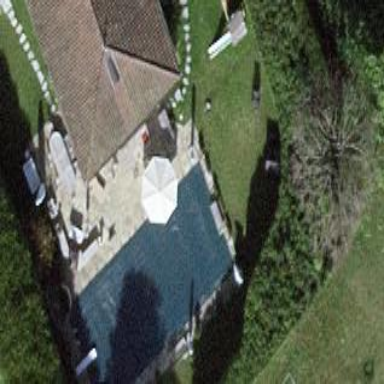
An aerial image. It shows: Swimming pool located in leisure land.